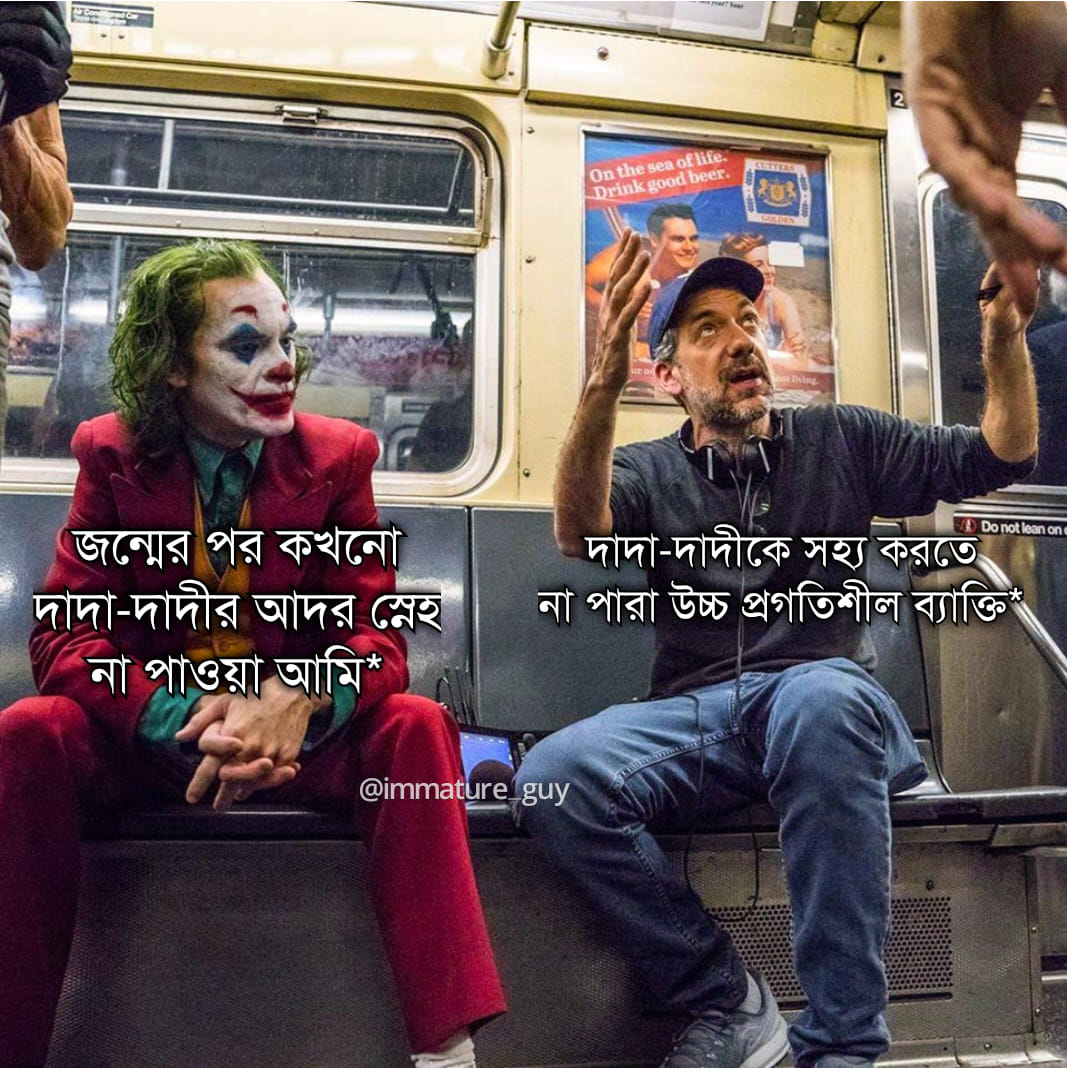
Text: দাদা দাদীকে সহ্য করতে না পারা উচ্চ প্রগতিশীল ব্যাক্তি জন্মের পর কখনো দাদা দাদীর আদর স্নেহ না পাওয়া আমি
Label: Non Hate